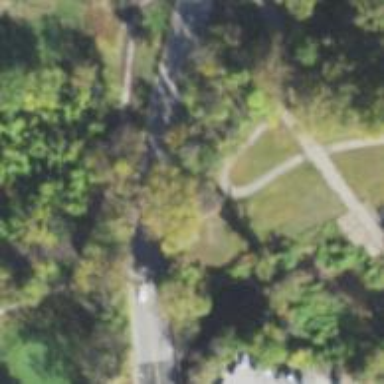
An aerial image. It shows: Service road used as golf cart path.